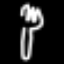
Label: fork